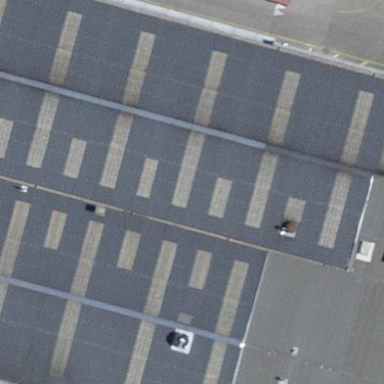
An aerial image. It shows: Industrial building.